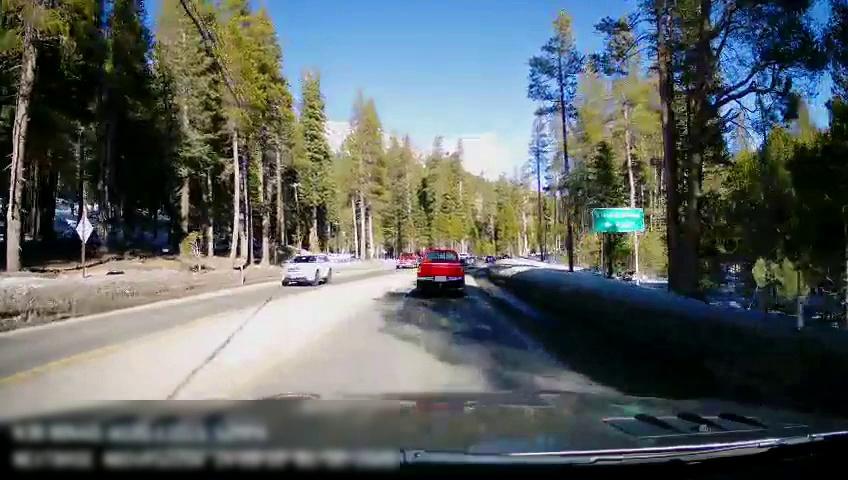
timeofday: Day
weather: Sunny
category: Drivable Space
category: Vehicles | Truck
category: Vehicles | Car
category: Vehicles | SUV
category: Vehicles | Truck
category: Lanes | Opposite Lane
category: Lanes | Opposite Lane
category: Lanes | Opposite Lane
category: Traffic | Signs